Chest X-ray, PA view. Patient: 62 years old, sex M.
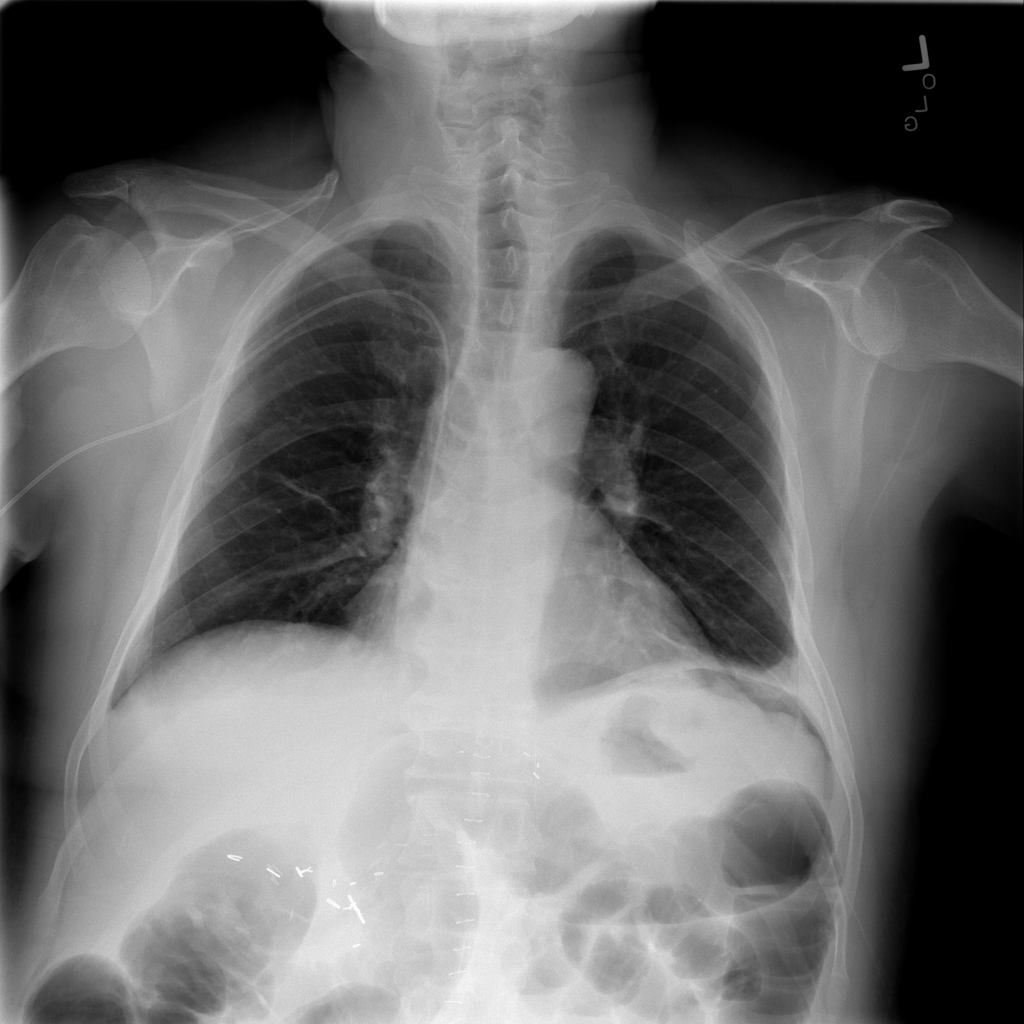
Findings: Atelectasis, Effusion